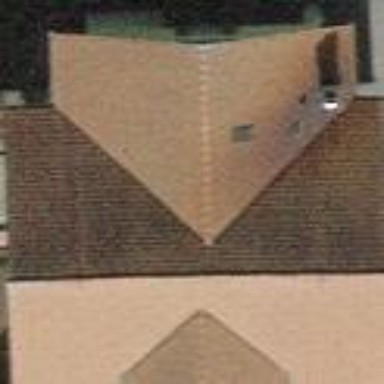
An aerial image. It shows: Gabled roof apartments building.